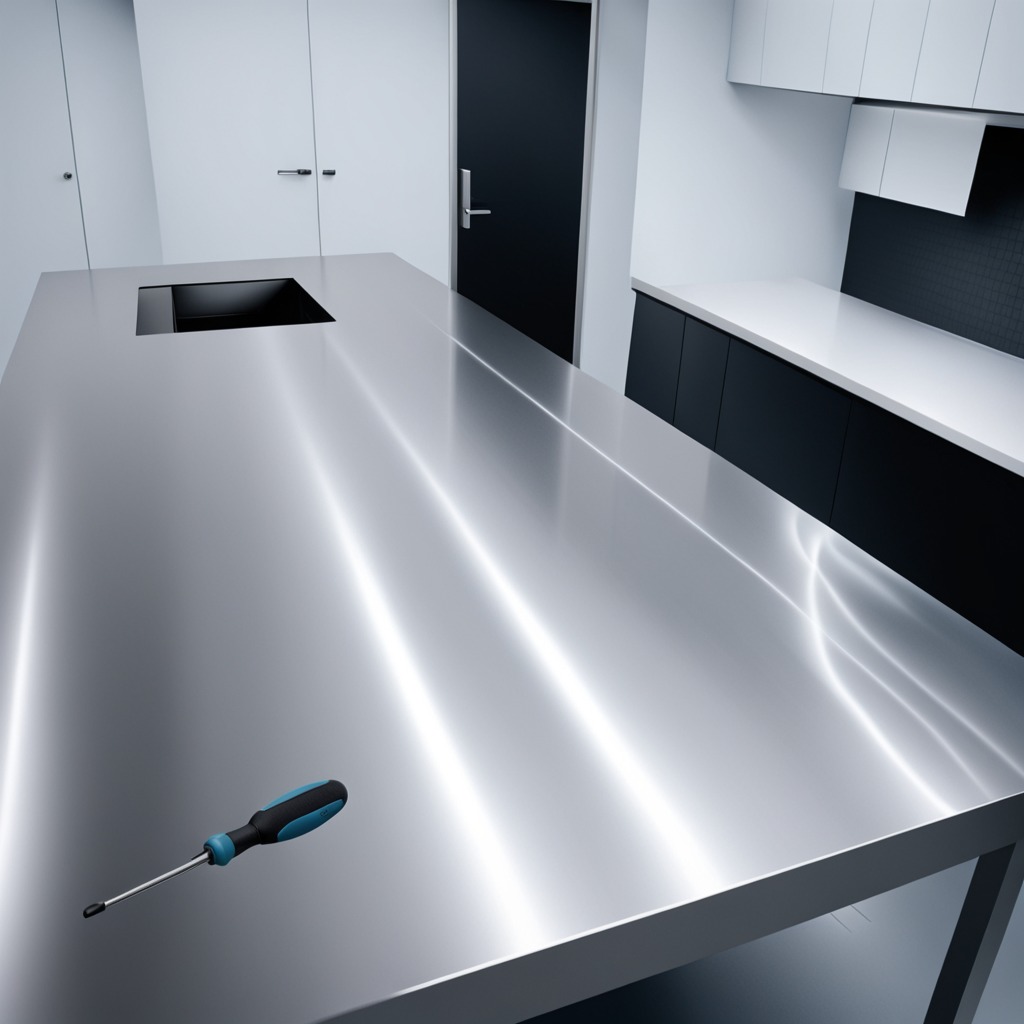
A screwdriver is lying on a stainless steel table in a high-end prototyping lab.